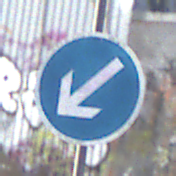
Verkehrszeichen: VorgeschriebeneVorbeifahrtLinks
Umgebung: Outdoor, Urban
Tageszeit: MorningAfternoon
Wetter: PartlyCloudy
Licht: Natural
Jahreszeit: NotSpecified
Kontrast: MediumContrast